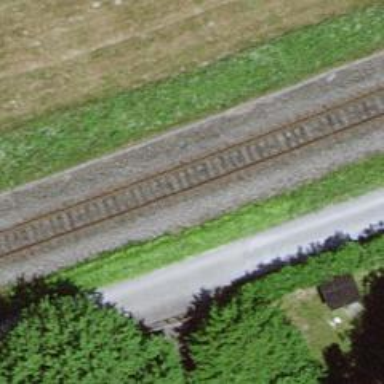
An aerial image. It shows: Single railway track with electrification through contact line.